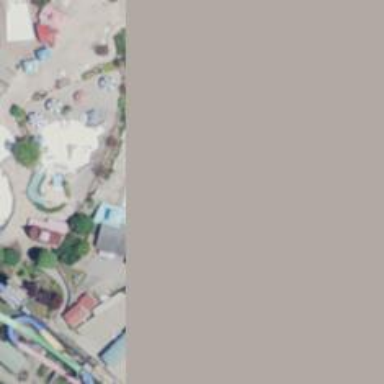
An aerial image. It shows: Outdoor leisure land with wave pool for swimming.